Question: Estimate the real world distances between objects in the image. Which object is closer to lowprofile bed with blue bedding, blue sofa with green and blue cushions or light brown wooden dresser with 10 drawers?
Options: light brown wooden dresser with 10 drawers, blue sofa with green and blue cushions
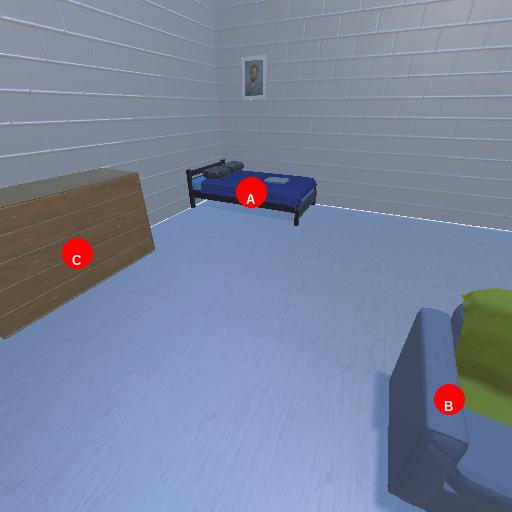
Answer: light brown wooden dresser with 10 drawers